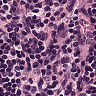
Metastatic tissue present: no